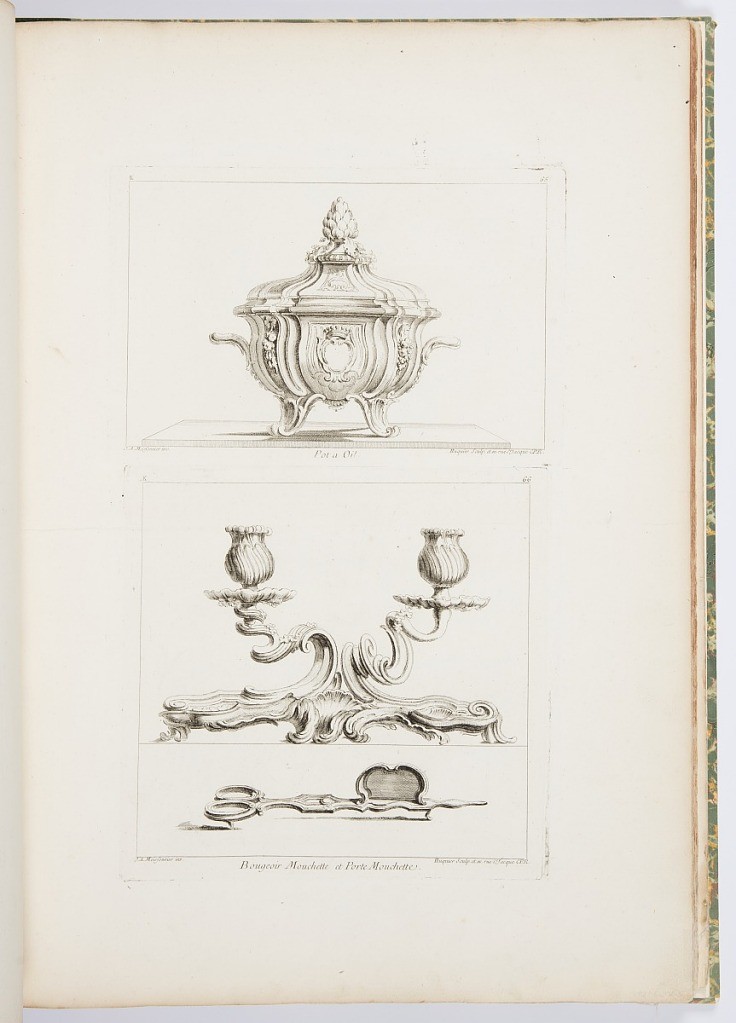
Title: Bougeoir Mouchette et Porte Mouchette, Plateau avec bougeoir et paire de mouchettes, (1730-1735), 6th Plate
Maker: Juste-Aurèle Meissonnier, French, b. Italy, 1695–1750
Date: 1740
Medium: Engraving on white laid paper
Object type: Print
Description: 1921-6-212-26-a: Covered tureen, knob on lid in shape of a large ar...;     1921-6-212-26-b: Splayed candleholder, spiraling arms decorated wit...